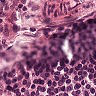
Metastatic tissue present: no